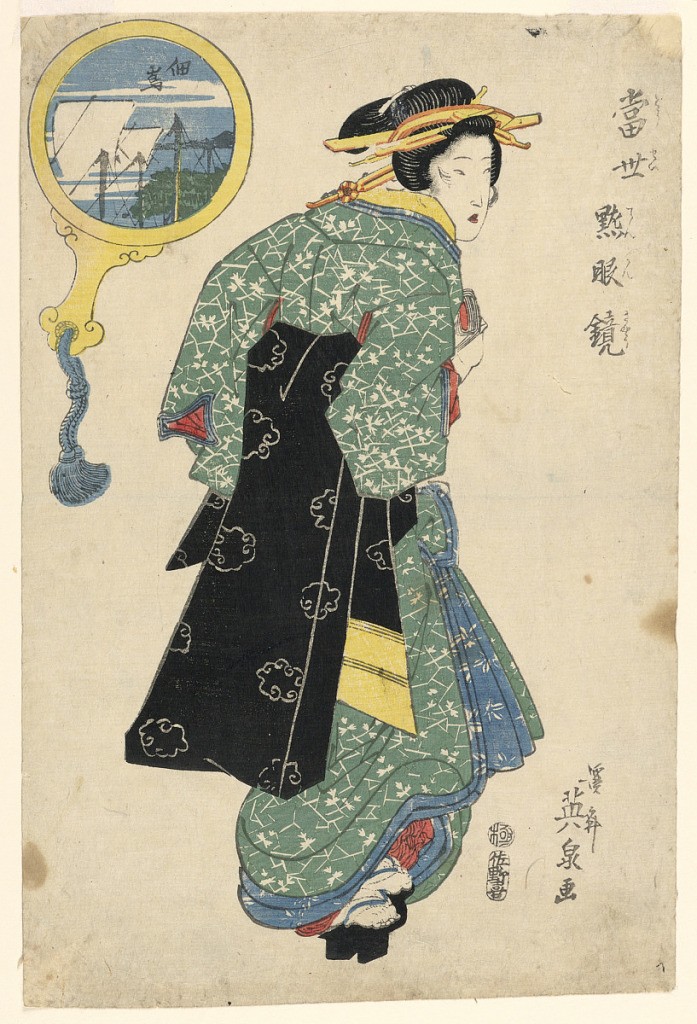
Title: Courtesan
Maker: Keisei Eisen, Japanese, 1790 – 1848
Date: ca. 1830
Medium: Woodblock print in colored ink on paper
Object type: Print
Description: Covered from head to toe is this well-dressed woman looking back at the viewer. Combs fill her hair, which signals her high ranked status as a courtesan. Each of her kimono layers is decorated with various floral motifs. Her black obi is adorned with floating clouds and compliments the black and yellow ensemble that is being balanced on her head. Above her is a little hand mirror acting as a window into an ocean view. Giant white sails and treetops take over the view into another landscape. On the right side contains various groupings of calligraphy.